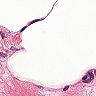
Metastatic tissue present: no